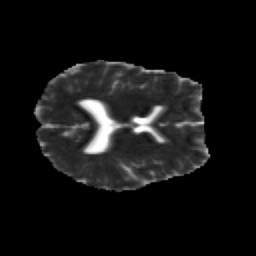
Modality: MD
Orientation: axial
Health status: healthy
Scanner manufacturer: siemens
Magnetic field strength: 3 T
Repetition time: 12 s
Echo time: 0.092 s